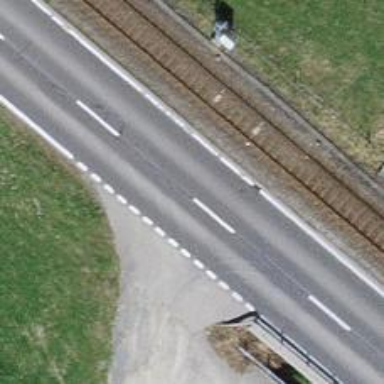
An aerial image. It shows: Gravel track road.